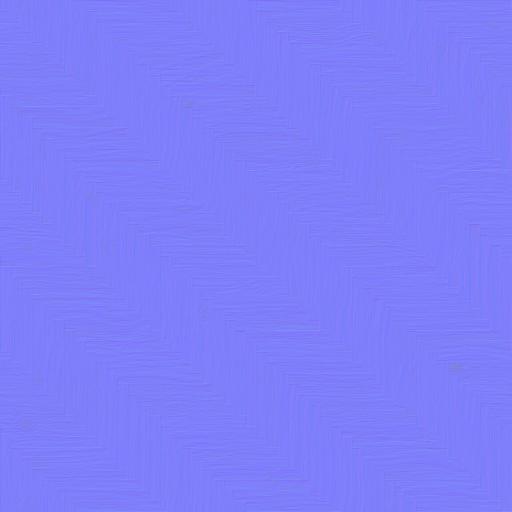
brown dark floor flooring herringbone parquet wood wooden